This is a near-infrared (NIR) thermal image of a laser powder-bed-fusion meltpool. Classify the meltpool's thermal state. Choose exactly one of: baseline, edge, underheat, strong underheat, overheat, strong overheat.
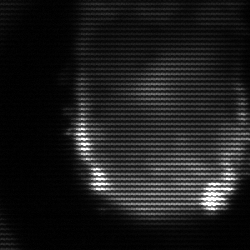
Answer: baseline